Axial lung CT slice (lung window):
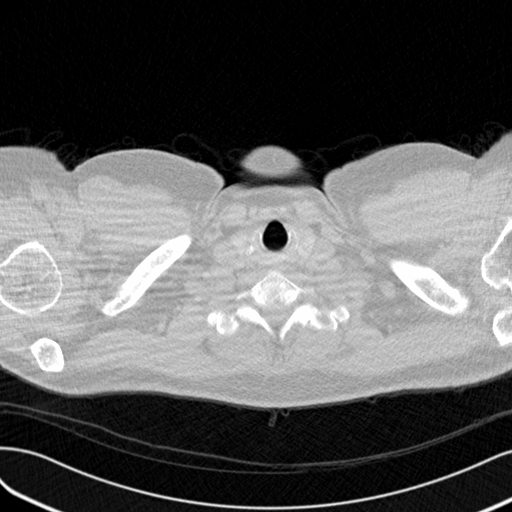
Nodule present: no